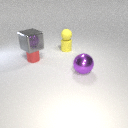
small yellow rubber sphere to the right of large gray metal cube